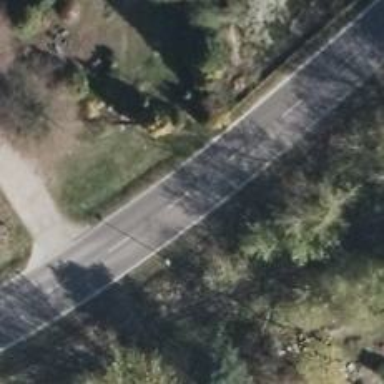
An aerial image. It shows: Secondary road with asphalt surface.